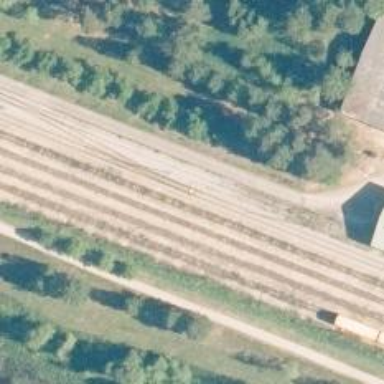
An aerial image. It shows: Railway track.